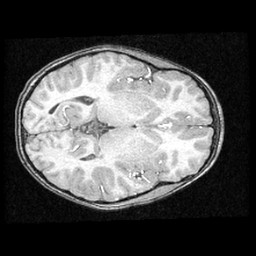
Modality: T1w
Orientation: axial
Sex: female
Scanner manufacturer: ge
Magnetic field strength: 1.5 T
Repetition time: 21 s
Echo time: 0.008 s